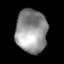
Tissue: lung
Cell type: Others
Senescence score: 0.2173
Nuclear area (px): 1324
Mean DAPI intensity: 146.616